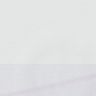
Metastatic tissue present: no